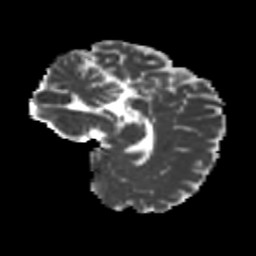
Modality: MD
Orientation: sagittal
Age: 21
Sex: female
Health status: healthy
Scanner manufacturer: siemens
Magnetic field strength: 3 T
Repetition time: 8.6 s
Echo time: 0.095 s